Question:
How to make UI with round image and round text, also add ratting icon on same circle. in iOS application
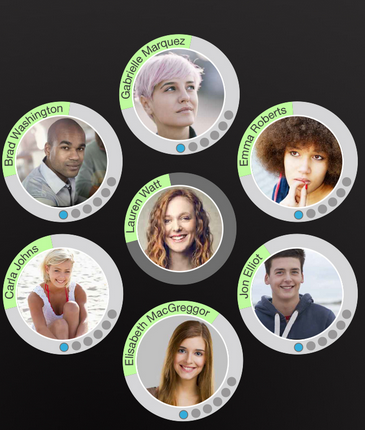
Answer: Import class in your view class and set background image on your UIButton. Please change button type .
After Following these steps try this code .
'''
CGRect frame = CGRectMake(0, 0, 200, 200);
roundImageView *roudImage = [[roundImageView alloc]init];
UIImage *image1 = [roudImage createMenuRingWithFrame:frame :@"Your Title" labelBgColor:[UIColor colorWithRed:(191/255.f) green:(251/255.f) blue:(158/255.f) alpha:1] ringBgColor:[UIColor colorWithRed:(214/255.f) green:(214/255.f) blue:(214/255.f) alpha:1] levelUnlockShow:1 buttonObj:yourButtonObj];
[yourButtonObj setImage:image1 forState:UIControlStateNormal];
'''
Note :- In this you can see we set only Image not background image ..
Create a class UIImage Type and paste this code
in file code
'''
#import <UIKit/UIKit.h>
@interface roundImageView : UIImage
- (UIImage*) createMenuRingWithFrame:(CGRect)frame : (NSString*) sectionTitle labelBgColor : (UIColor*)labelBgColor ringBgColor : (UIColor *)ringBgColor levelUnlockShow: (NSInteger) levelUnloackNm buttonObj : (UIButton *)buttonObj;
'''
Paste code in file
'''
#import "roundImageView.h"
@implementation roundImageView
#define DegreesToRadians(x) (M_PI * x / 180.0)
- (void) drawStringAtContext:(CGContextRef) context string:(NSString*) text atAngle:(float) angle withRadius:(float) radius
{
CGSize textSize = [text sizeWithAttributes:@{NSFontAttributeName: [UIFont fontWithName:@"Helvetica" size:18]}];
float perimeter = 2 * M_PI * radius;
float textAngle = textSize.width / perimeter * 2 * M_PI;
angle += textAngle / 2;
for (int index = 0; index < [text length]; index++)
{
NSRange range = {index, 1};
NSString* letter = [text substringWithRange:range];
char* c = (char*)[letter cStringUsingEncoding:NSASCIIStringEncoding];
CGSize charSize = [letter sizeWithAttributes:@{NSFontAttributeName: [UIFont fontWithName:@"Helvetica" size:18]}];
NSLog(@"Char %@ with size: %f x %f", letter, charSize.width, charSize.height);
float x = radius * cos(angle);
float y = radius * sin(angle);
float letterAngle = (charSize.width / perimeter * -2 * M_PI);
CGContextSaveGState(context);
CGContextTranslateCTM(context, x, y);
CGContextRotateCTM(context, (angle - 0.5 * M_PI));
CGContextShowTextAtPoint(context, 0, 0, c, strlen(c));
CGContextRestoreGState(context);
angle += letterAngle;
}
}
- (void)drawRect:(CGRect)rect contextData:(CGContextRef) context {
CGContextSetLineWidth(context, 30);
CGContextSetStrokeColorWithColor(context, [UIColor redColor].CGColor);
CGContextBeginPath(context);
CGContextMoveToPoint(context, 0, 50);
CGContextAddCurveToPoint(context, 0, 180, 0, 0, -80, 0);
CGContextStrokePath(context);
}
- (UIImage*) createMenuRingWithFrame:(CGRect)frame : (NSString*) sectionTitle labelBgColor : (UIColor*)labelBgColor ringBgColor : (UIColor *)ringBgColor levelUnlockShow: (NSInteger) levelUnloackNm buttonObj : (UIButton *)buttonObj
{
CAShapeLayer *circle = [CAShapeLayer layer];
// Make a circular shape
UIBezierPath *circularPath=[UIBezierPath bezierPathWithRoundedRect:CGRectMake(0, 0, buttonObj.frame.size.width, buttonObj.frame.size.height) cornerRadius:MAX(buttonObj.frame.size.width, buttonObj.frame.size.height)];
circle.path = circularPath.CGPath;
// Configure the apperence of the circle
circle.fillColor = [UIColor blackColor].CGColor;
circle.strokeColor = [UIColor blackColor].CGColor;
circle.lineWidth = 0;
buttonObj.layer.mask = circle;
CGPoint centerPoint = CGPointMake(frame.size.width / 2, frame.size.height / 2);
char* fontName = (char*)[[UIFont fontWithName:@"Helvetica" size:18].fontName cStringUsingEncoding:NSASCIIStringEncoding];
const CGFloat* ringColorComponents = CGColorGetComponents([ringBgColor CGColor]);
// const CGFloat* textBGColorComponents = CGColorGetComponents([[UIColor colorWithRed:80/255.0 green:160/255.0 blue:15/255.0 alpha:1] CGColor]) ;
const CGFloat* textColorComponents = CGColorGetComponents([[UIColor colorWithRed:0/255.0 green:0/255.0 blue:0/255.0 alpha:1] CGColor]);
CGColorSpaceRef colorSpace = CGColorSpaceCreateDeviceRGB();
CGContextRef context = CGBitmapContextCreate(NULL, frame.size.width, frame.size.height, 8, 4 * frame.size.width, colorSpace, kCGImageAlphaPremultipliedFirst);
CGContextSetTextMatrix(context, CGAffineTransformIdentity);
CGContextSelectFont(context, fontName, 18, kCGEncodingMacRoman);
CGContextSetRGBStrokeColor(context, ringColorComponents[0], ringColorComponents[1], ringColorComponents[2], 1.0);
CGContextSetLineWidth(context, 25);
CGContextStrokeEllipseInRect(context, CGRectMake(10, 10, frame.size.width - (10 * 2), frame.size.height - (10 * 2)));
CGContextSetRGBFillColor(context, textColorComponents[0], textColorComponents[1], textColorComponents[2], 1.0);
CGContextSaveGState(context);
CGContextTranslateCTM(context, centerPoint.x, centerPoint.y);
// float angleStep = 2 * M_PI ;
float angle = DegreesToRadians(135);
float textRadius = 95;
textRadius = textRadius - 12;
// [self drawImageAtContext:context string:text atAngle:angle withRadius:textRadius];
[self drawLblBackGroundAtContext:context string:sectionTitle atAngle:angle withRadius:textRadius withLabelBackgroudColor:labelBgColor ];
//angle -= angleStep;
CGContextSetRGBStrokeColor(context, ringColorComponents[0], ringColorComponents[1], ringColorComponents[2], 1.0);
CGContextSetLineWidth(context, 25);
[self drawStringAtContext:context string:sectionTitle atAngle:angle withRadius:textRadius];
//angle -= angleStep;
angle = DegreesToRadians(315);
// [self drawImageAtContext:context string:text atAngle:angle withRadius:textRadius];
[self drawImageAtContext:context atAngle:angle withRadius:textRadius levelUnlock: levelUnloackNm];
//angle -= angleStep;
CGContextRestoreGState(context);
CGImageRef contextImage = CGBitmapContextCreateImage(context);
CGContextRelease(context);
CGColorSpaceRelease(colorSpace);
//[self saveImage:[UIImage imageWithCGImage:contextImage] withName:@"test.png"];
return [UIImage imageWithCGImage:contextImage];
}
- (void) drawImageAtContext:(CGContextRef) context atAngle:(float) angle withRadius:(float) radius levelUnlock:(NSInteger )levelUnlock
{
CGSize textSize = [@"MMMMMM" sizeWithAttributes:@{NSFontAttributeName: [UIFont fontWithName:@"Helvetica" size:18]}];
float perimeter = 2 * M_PI * radius;
float textAngle = (textSize.width+1) / perimeter * 2 * M_PI;
angle += textAngle / 2;
// UIImageView *image = [[UIImageView alloc]initWithFrame:CGRectMake(angle, 0, 20, 20)];
if (levelUnlock != 0) {
for (int index = 0; index < 6; index++)
{
NSRange range = {index, 1};
NSString* letter = [@"MMMMMM" substringWithRange:range];
CGSize charSize = [letter sizeWithAttributes:@{NSFontAttributeName: [UIFont fontWithName:@"Helvetica" size:18]}];
NSLog(@"Char %@ with size: %f x %f", letter, charSize.width, charSize.height);
float x = radius * cos(angle);
float y = radius * sin(angle);
float letterAngle = ((charSize.width+1) / perimeter * -2 * M_PI);
CGContextSaveGState(context);
CGContextTranslateCTM(context, x, y);
CGContextRotateCTM(context, (angle - 0.5 * M_PI));
// CGContextShowTextAtPoint(context, 0, 0, c, strlen(c));
const CGFloat* ringColorComponents;
NSInteger raiting = 6 - levelUnlock ;
if (index + 1 > raiting) {
ringColorComponents = CGColorGetComponents([[UIColor colorWithRed:0/255.0 green:170/255.0 blue:216/255.0 alpha:1] CGColor]);
}else{
ringColorComponents = CGColorGetComponents([[UIColor colorWithRed:150/255.0 green:150/255.0 blue:150/255.0 alpha:1] CGColor]);
}
CGContextSetRGBStrokeColor(context, ringColorComponents[0], ringColorComponents[1], ringColorComponents[2], 1.0);
CGContextSetRGBFillColor(context, ringColorComponents[0], ringColorComponents[1], ringColorComponents[2], 1.0);
CGContextSetLineWidth(context, 8);
//Line Changed for border
CGContextStrokeEllipseInRect(context, CGRectMake(2, 1, 8, 8));
CGContextRestoreGState(context);
angle += letterAngle;
}
}
}
- (void) drawLblBackGroundAtContext:(CGContextRef) context string:(NSString*) text atAngle:(float) angle withRadius:(float) radius withLabelBackgroudColor: (UIColor *)labelBgColor
{
// text = [NSString stringWithFormat:@"%@sdsad",text];
CGSize textSize = [text sizeWithAttributes:@{NSFontAttributeName: [UIFont fontWithName:@"Helvetica" size:20]}];//[text sizeWithFont:[UIFont fontWithName:@"Helvetica" size:20]];
float perimeter = 2 * M_PI * radius;
float textAngle = textSize.width / perimeter * 2 * M_PI;
angle += textAngle / 2;
for (int index = 0; index < [text length]; index++)
{
NSRange range = {index, 1};
NSString* letter = [text substringWithRange:range];
// char* c = (char*)[letter cStringUsingEncoding:NSASCIIStringEncoding];
CGSize charSize = [letter sizeWithAttributes:@{NSFontAttributeName: [UIFont fontWithName:@"Helvetica" size:18]}];
NSLog(@"Char %@ with size: %f x %f", letter, charSize.width, charSize.height);
float x = radius * cos(angle);
float y = radius * sin(angle);
float letterAngle = ((charSize.width+1) / perimeter * -2 * M_PI);
CGContextSaveGState(context);
CGContextTranslateCTM(context, x, y);
CGContextRotateCTM(context, (angle - 0.5 * M_PI));
const CGFloat* ringColorComponents = CGColorGetComponents([ labelBgColor CGColor]);
CGContextSetRGBStrokeColor(context, ringColorComponents[0], ringColorComponents[1], ringColorComponents[2], 1.0);
CGContextSetRGBFillColor(context, ringColorComponents[0], ringColorComponents[1], ringColorComponents[2], 1.0);
if (index + 1 == [text length]){
CGContextSetLineWidth(context, 15);
CGContextStrokeRect(context, CGRectMake(0, 2, 15, 15));
}else{
CGContextSetLineWidth(context, 15);
CGContextStrokeRect(context, CGRectMake(0, 2, 15, 15));
}
CGContextRestoreGState(context);
if (index +1 == [text length]) {
angle += letterAngle ;
}else{
angle += letterAngle;
}
}
}
@end
'''
Try this code its working fine ...